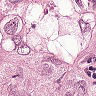
Metastatic tissue present: yes